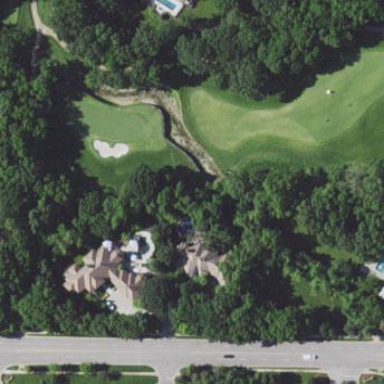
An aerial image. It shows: Water hazard on golf course. The hazard is natural water feature.